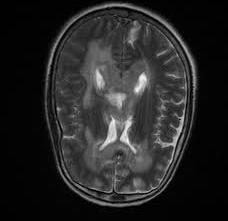
Label: notumor